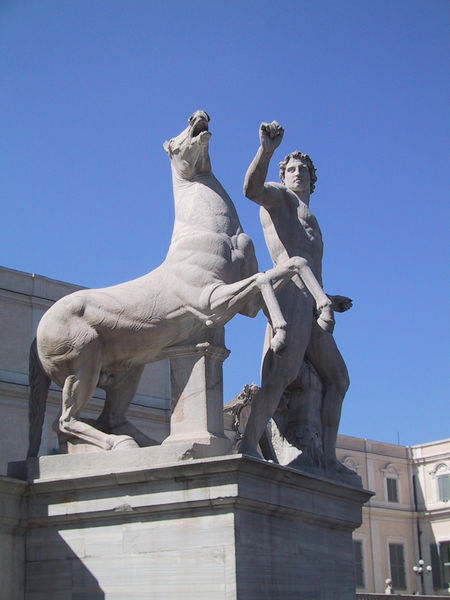
Titel: Piazza del Quirinale, Dioskurenstatuen aus den Konstantinsthermen und Obelisk vom Augustus-Mausoleum
Standort: Rom, Piazza del Quirinale (EU - I - Latium)
Schlagwörter: akt, blau, hand, himmel, mann, nackt, weiß, fenster, sockel, häuser, haare, stehend, pferd, reiter, skulptur, statue, bewegt, schwanz, schweif, farbig, wild, architecture, blue, column, fight, soldier, white, window, arm, gray, grey, wall, windows, kraft, muskeln, bildhauerei, steinmetz, bauer, foto, offen, antike, denkmal, faust, fighting, greek, man, mythology, naked, nude, roman, sky, stone, maul, nüstern, griechisch, adern, building, im freien, shadow, tail, schlagen, battle, myth, hengst, movement, photo, sculpture, römisch, marble, outside, aufbäumen, city, public, laurel, walk, animal, dynamic, war, horse, warrior, springt, strong, bull, shadows, hooves, aufbäumend, pedestal, fist, punch, schweiß, photograph, penis, base, concrete, näckt, victory, triumph, hercules, pilaster, windo, stance, horseshoe, stallion, alexander, mounted, triumphant, hoove, rearing, quirinale, calssical, punching, victorious, neigh, arm raised, bucephalus, horse on two feet